Interaction volume radius: 5 \u00c5
Interaction volume height: 25 \u00c5
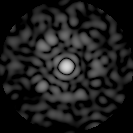
Disorder parameter: 0.8253